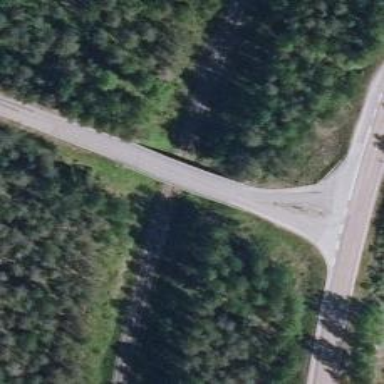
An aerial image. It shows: Tertiary road passing over bridge.